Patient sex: F
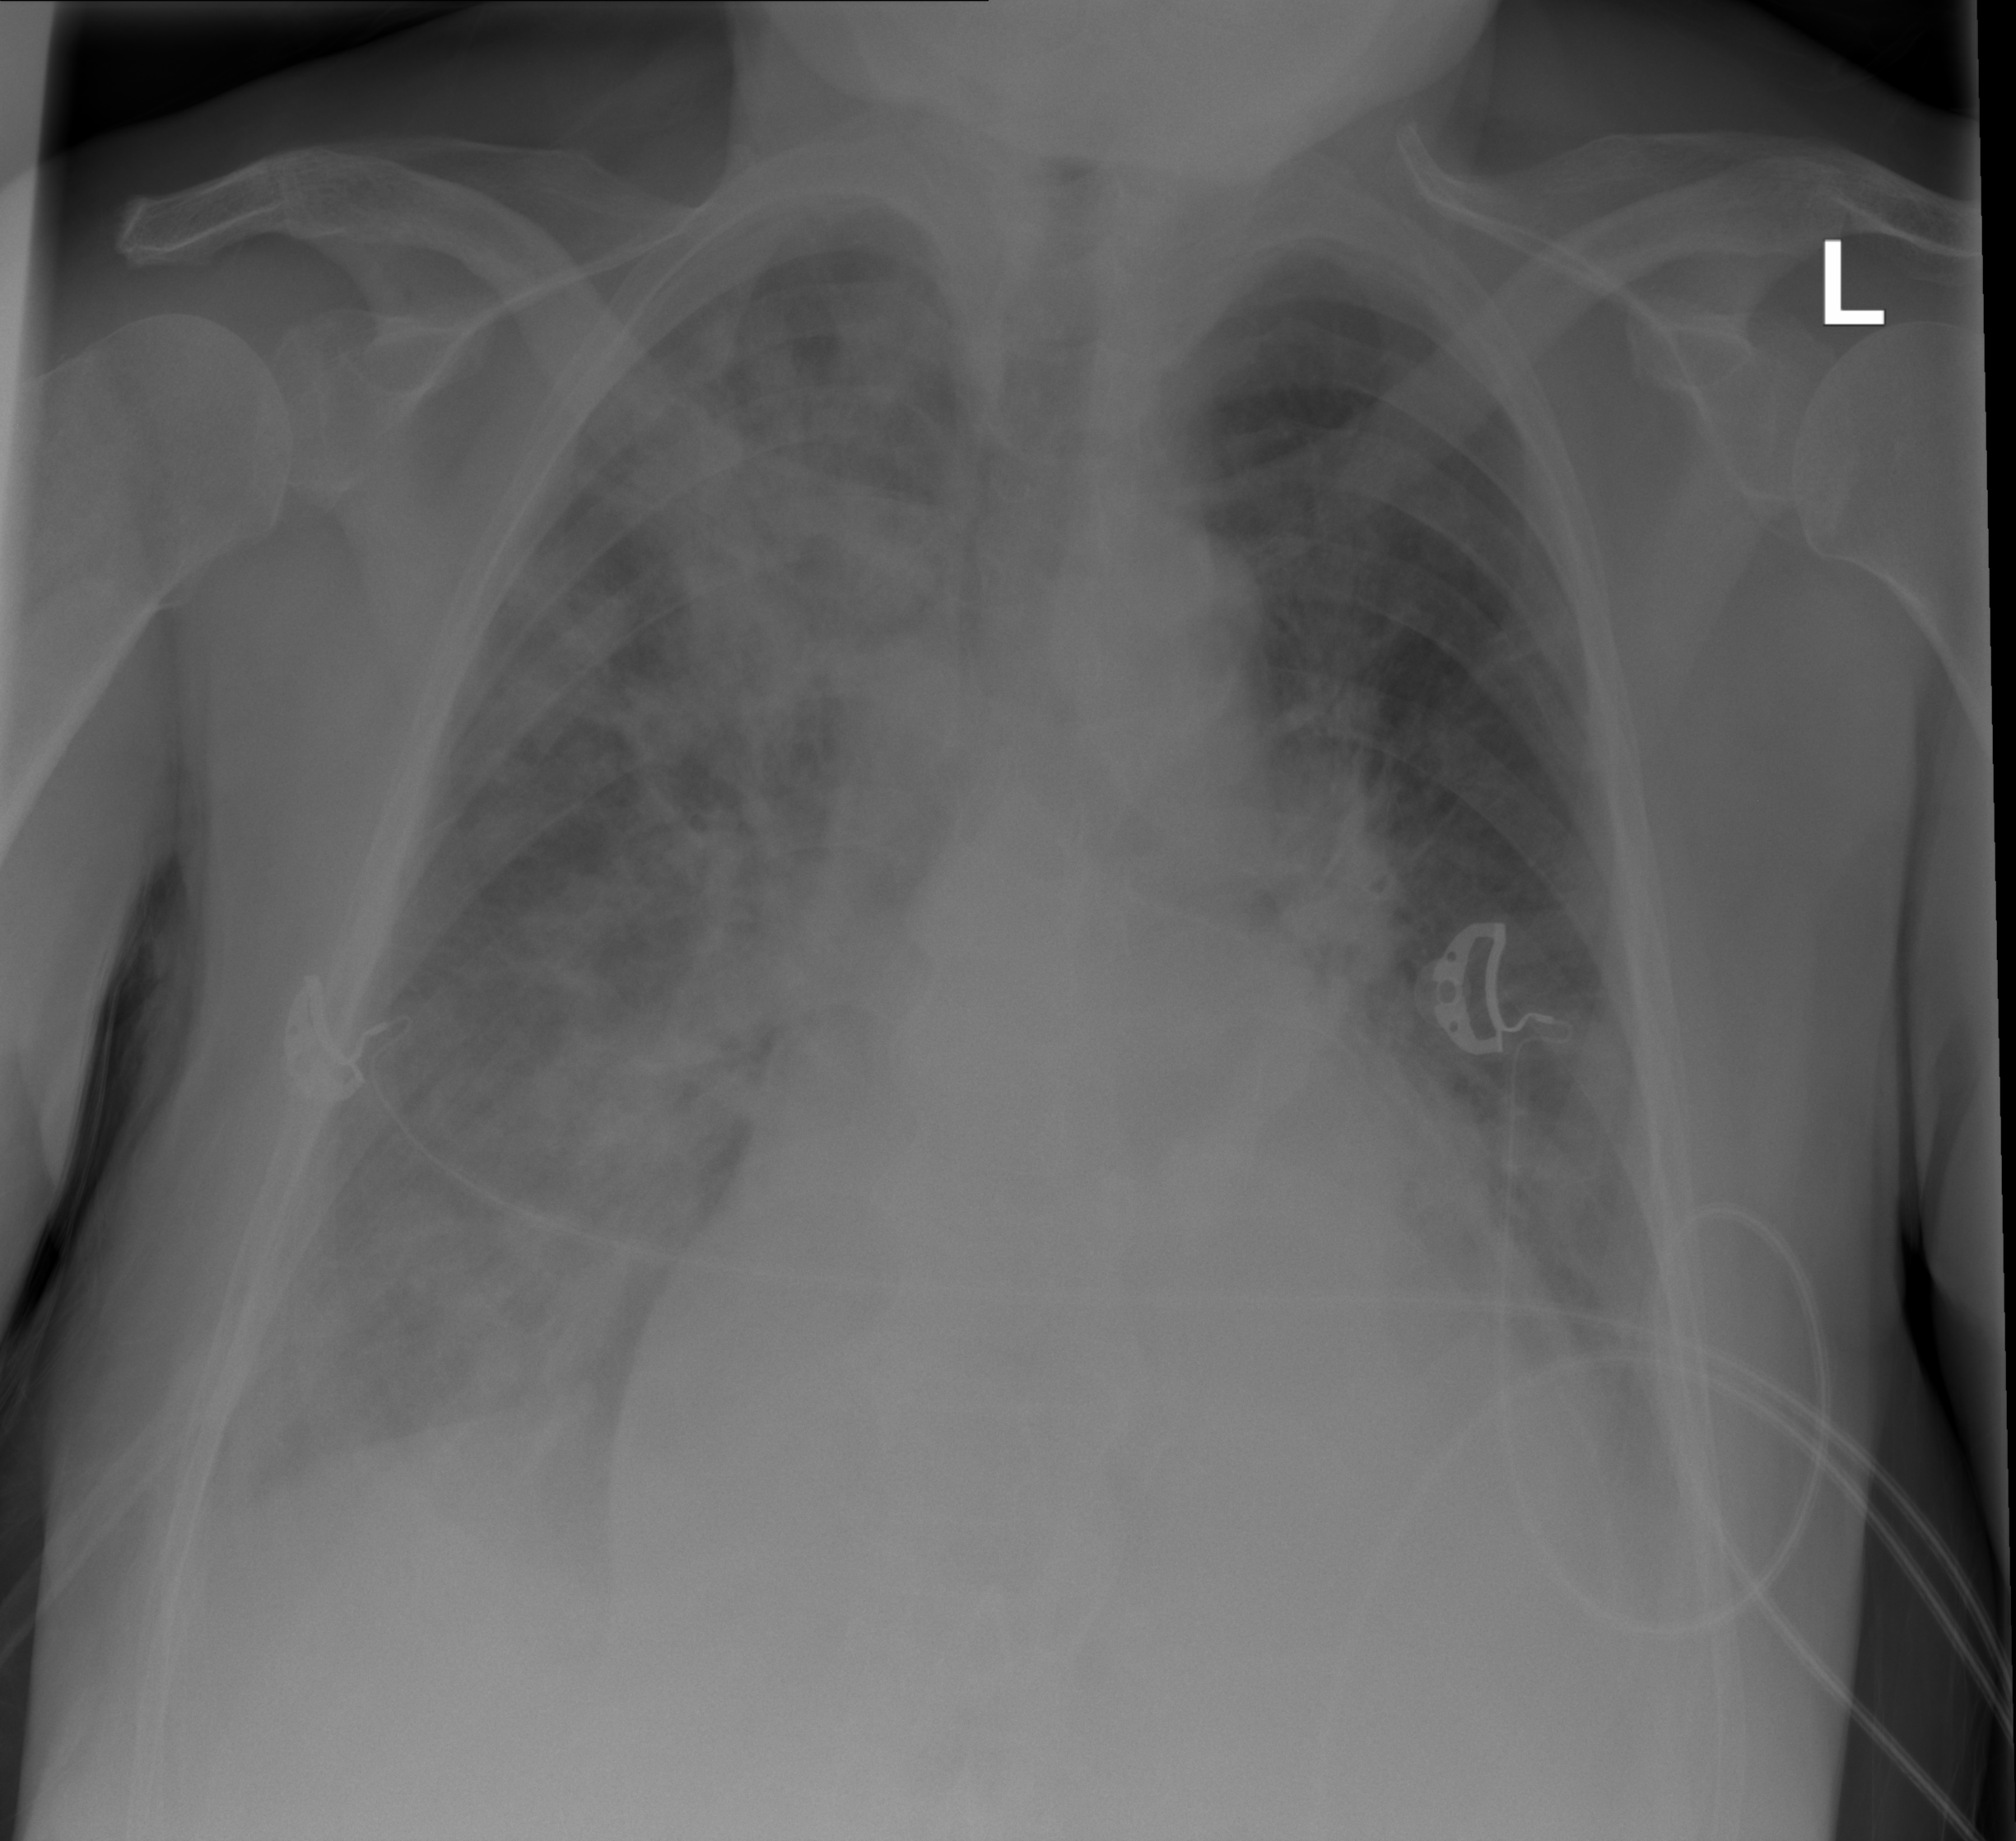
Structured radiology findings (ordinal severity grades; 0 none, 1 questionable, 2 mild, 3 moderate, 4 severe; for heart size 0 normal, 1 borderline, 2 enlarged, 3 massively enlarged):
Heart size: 2
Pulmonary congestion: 0
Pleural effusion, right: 2
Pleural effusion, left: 2
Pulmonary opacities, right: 3
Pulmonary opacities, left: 2
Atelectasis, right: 2
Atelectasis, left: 2